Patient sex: M
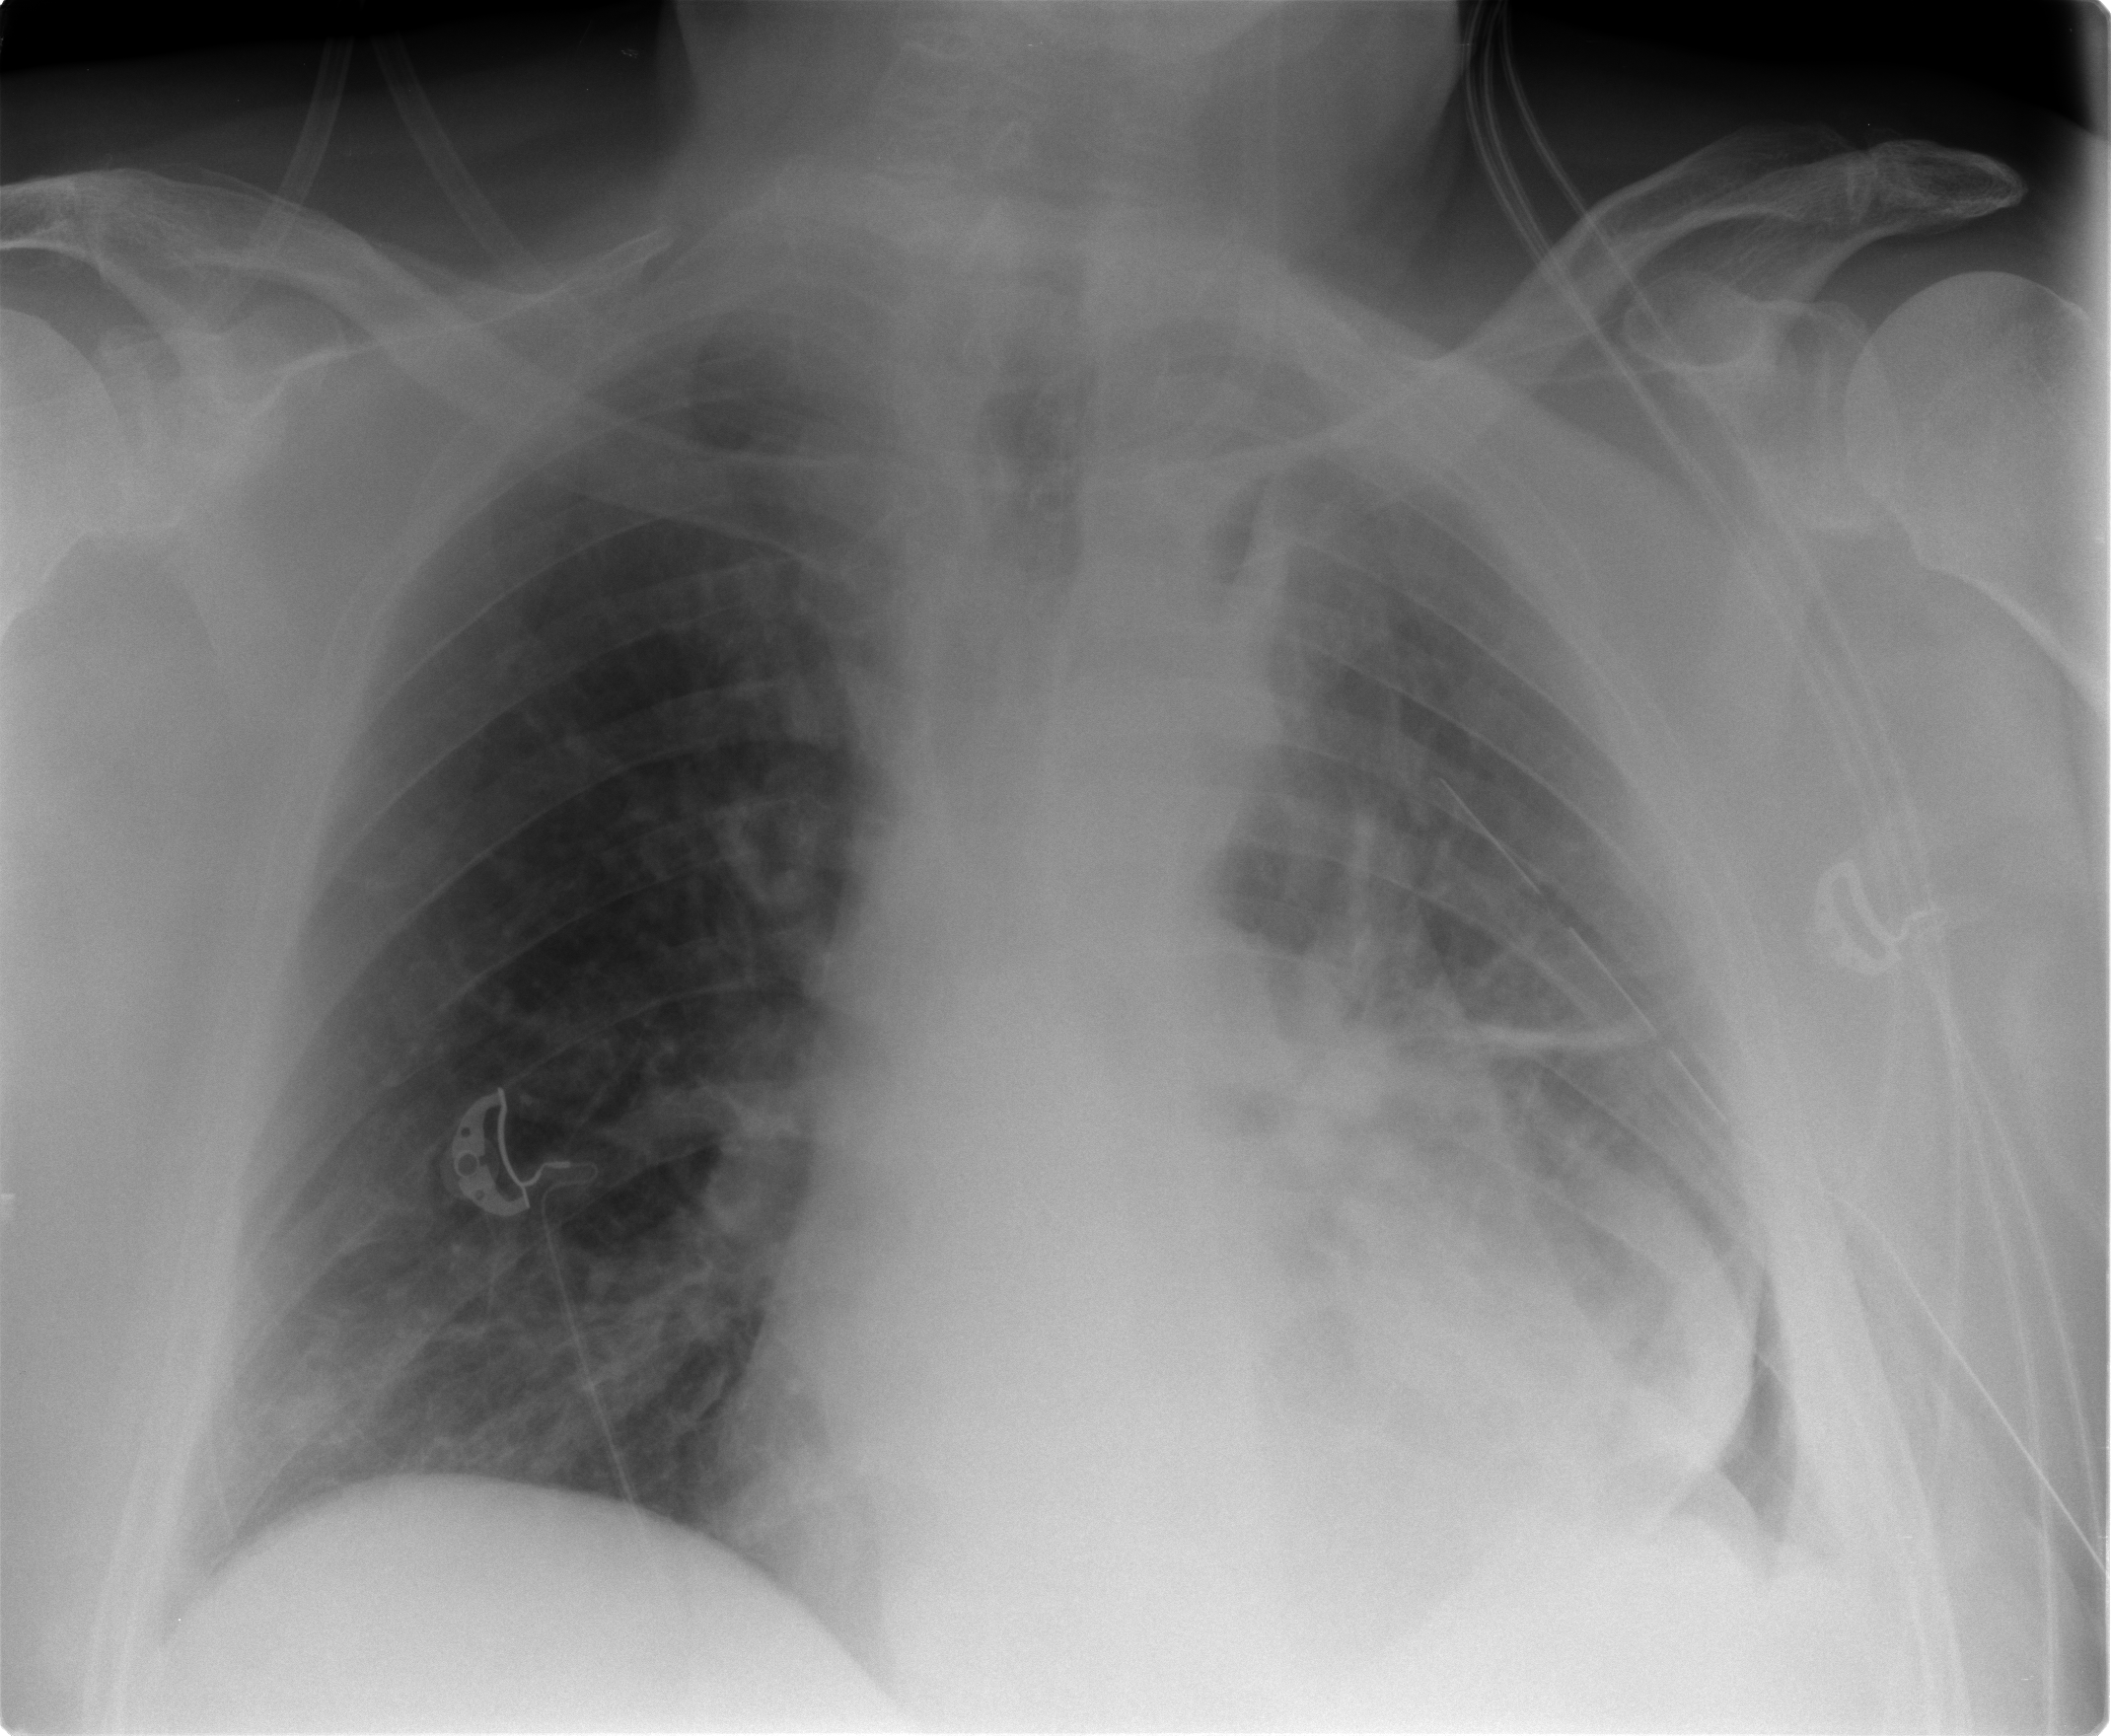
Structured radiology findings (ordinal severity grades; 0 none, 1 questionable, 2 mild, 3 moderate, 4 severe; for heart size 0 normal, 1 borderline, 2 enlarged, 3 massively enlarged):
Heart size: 2
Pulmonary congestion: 0
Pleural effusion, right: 0
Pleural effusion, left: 2
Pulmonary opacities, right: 0
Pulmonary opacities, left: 0
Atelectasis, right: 0
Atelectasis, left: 2